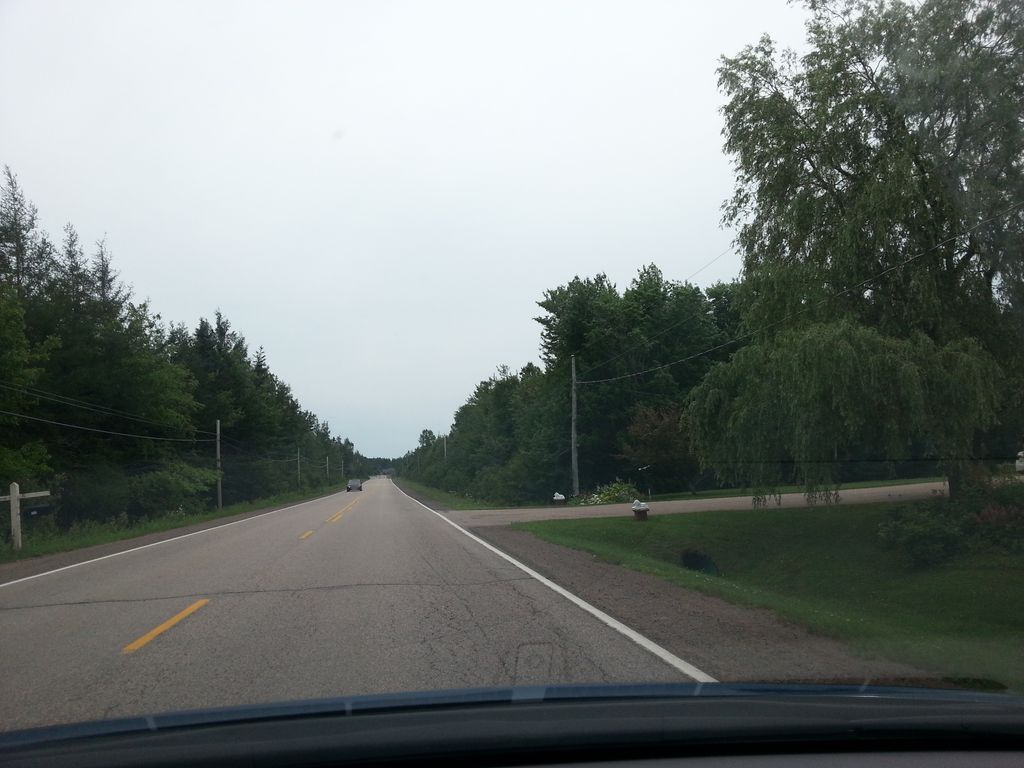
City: charlottetown